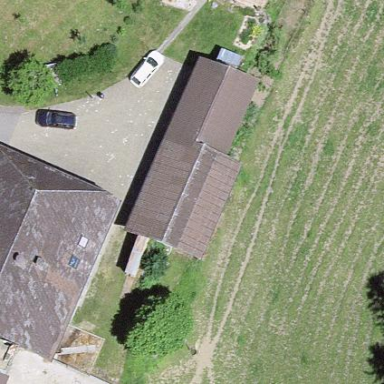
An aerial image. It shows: Shed building.